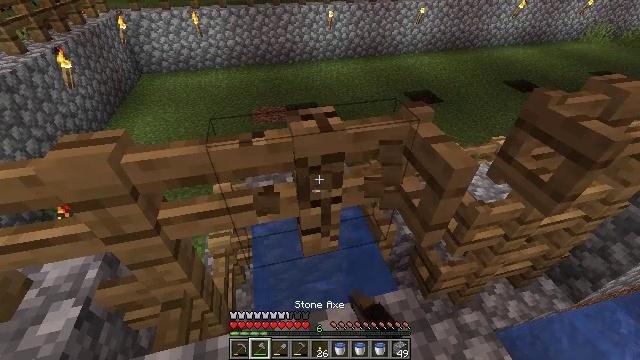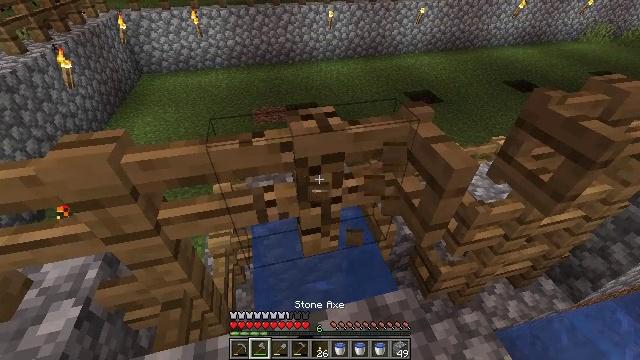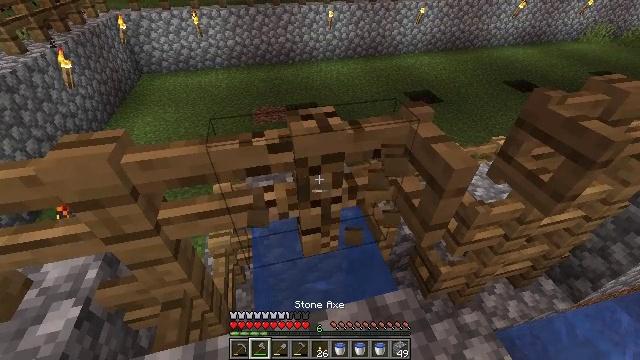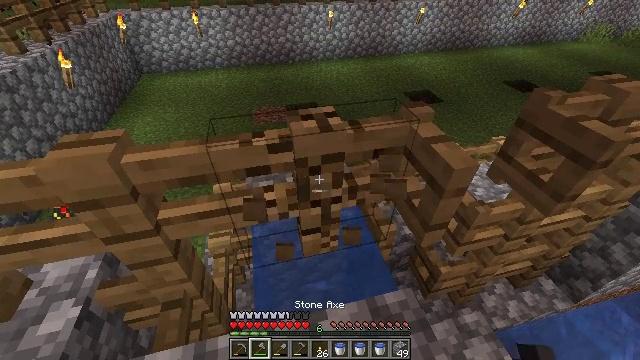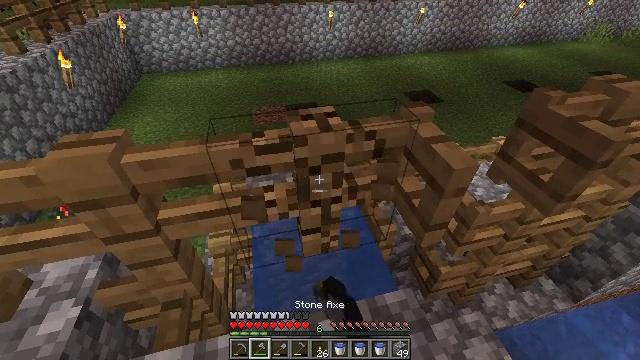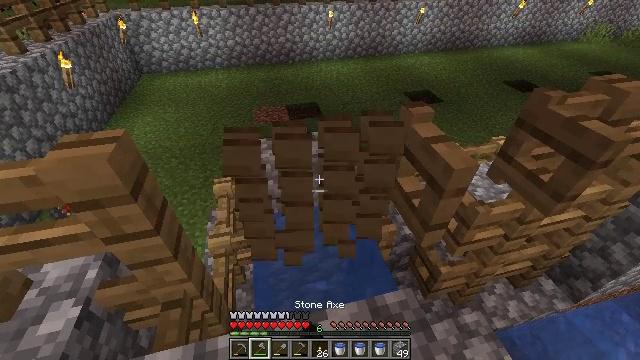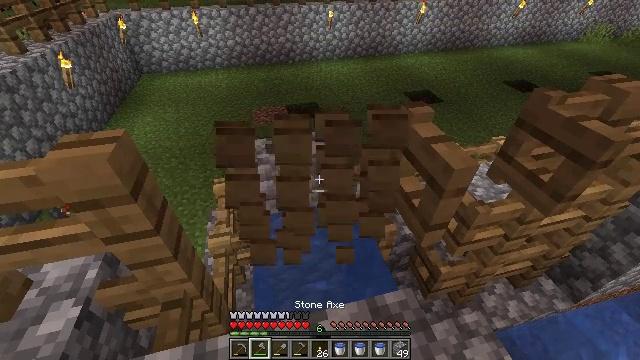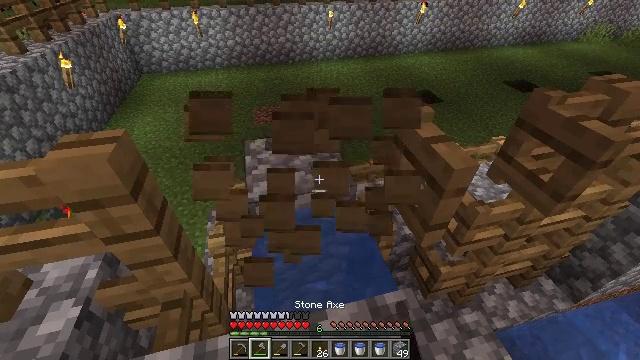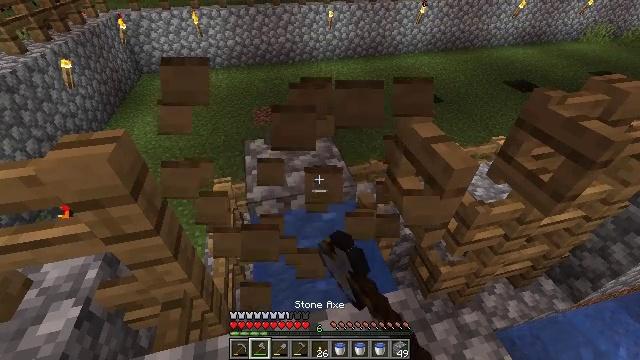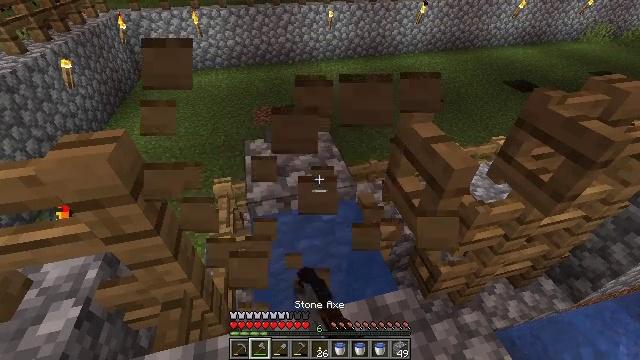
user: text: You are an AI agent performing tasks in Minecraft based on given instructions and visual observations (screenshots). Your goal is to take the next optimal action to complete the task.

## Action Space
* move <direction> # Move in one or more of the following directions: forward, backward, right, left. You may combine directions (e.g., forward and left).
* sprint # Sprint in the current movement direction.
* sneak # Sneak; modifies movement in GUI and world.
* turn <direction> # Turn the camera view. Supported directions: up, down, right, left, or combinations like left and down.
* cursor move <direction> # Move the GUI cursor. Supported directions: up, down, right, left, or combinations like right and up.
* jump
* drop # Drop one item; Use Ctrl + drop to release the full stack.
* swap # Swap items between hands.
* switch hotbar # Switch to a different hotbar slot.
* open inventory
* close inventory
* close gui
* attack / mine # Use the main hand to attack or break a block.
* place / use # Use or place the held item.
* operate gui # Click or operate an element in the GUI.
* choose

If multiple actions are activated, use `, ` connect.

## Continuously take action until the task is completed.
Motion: motion action
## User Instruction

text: Gather the oak fence pieces.
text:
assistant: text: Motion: attack / mine
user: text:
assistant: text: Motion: attack / mine
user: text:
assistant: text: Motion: attack / mine
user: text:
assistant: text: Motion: attack / mine
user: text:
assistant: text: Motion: attack / mine
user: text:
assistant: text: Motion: attack / mine
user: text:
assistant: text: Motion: attack / mine
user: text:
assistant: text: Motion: attack / mine
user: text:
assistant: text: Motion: attack / mine
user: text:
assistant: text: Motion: attack / mine